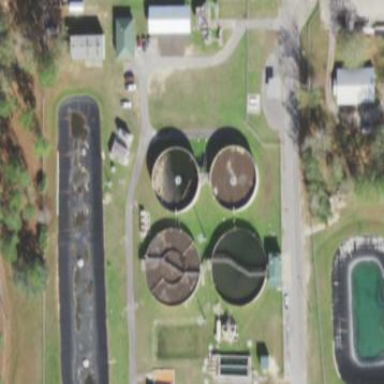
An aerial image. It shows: View of wastewater plant.